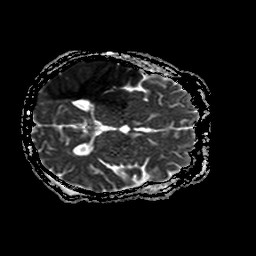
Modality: ADC
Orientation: axial
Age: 67
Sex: female
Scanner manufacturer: philips
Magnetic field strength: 1.5 T
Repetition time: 3.879 s
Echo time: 0.09873 s